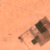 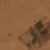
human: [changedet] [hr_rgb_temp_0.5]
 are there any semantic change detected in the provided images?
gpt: Nothing has changed.